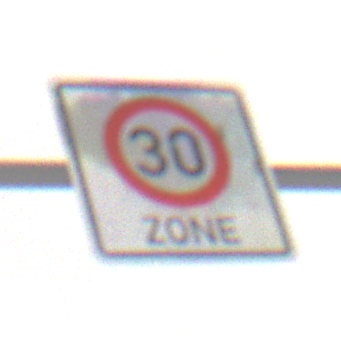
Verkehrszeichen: BeginnZone30
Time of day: MorningAfternoon
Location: Outdoor (Nature)
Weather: Overcast
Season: Winter
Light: Natural